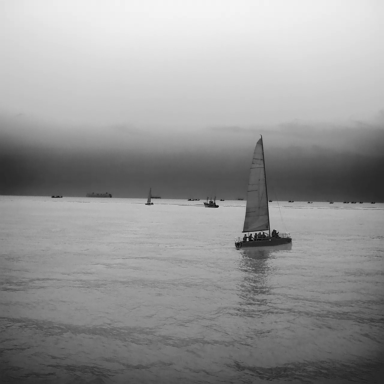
There are 14 bulk_carriers in the infrared image.